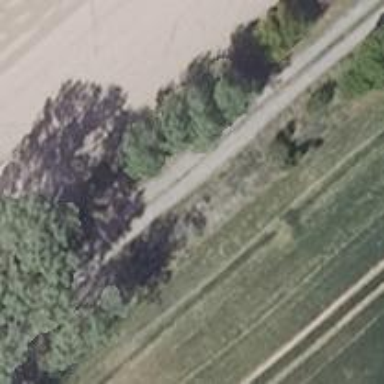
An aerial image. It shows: Deciduous broadleaved tree.